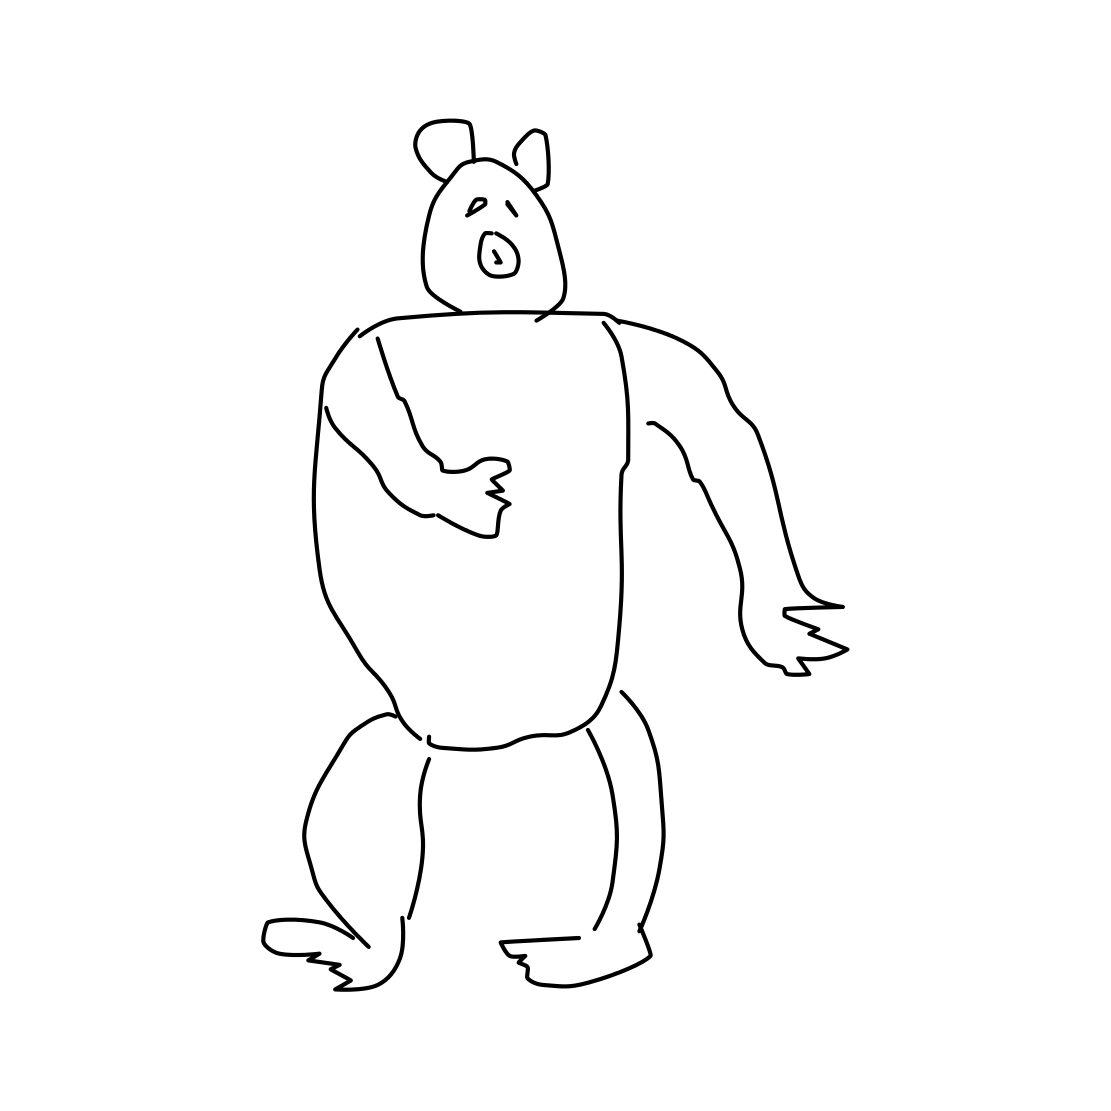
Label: bear (animal)